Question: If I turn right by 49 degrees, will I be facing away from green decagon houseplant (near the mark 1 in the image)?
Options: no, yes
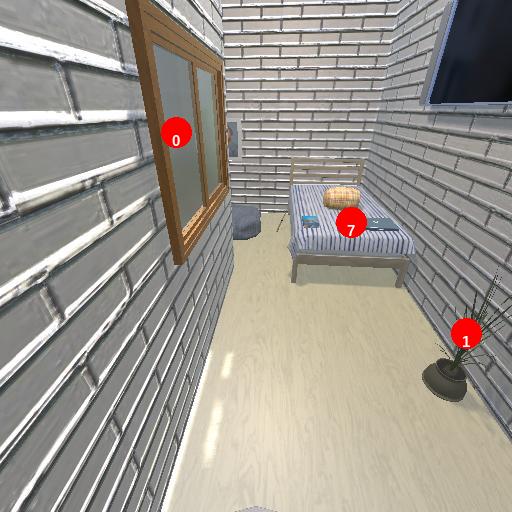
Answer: no